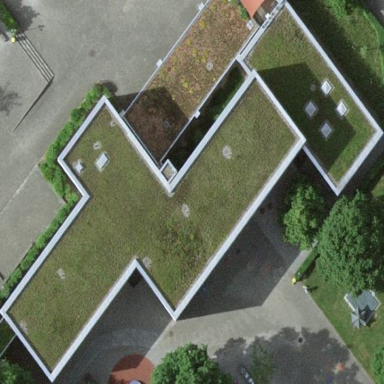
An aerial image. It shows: School building.